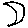
Label: moon